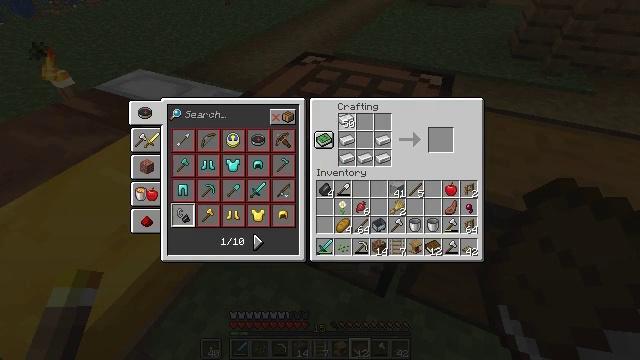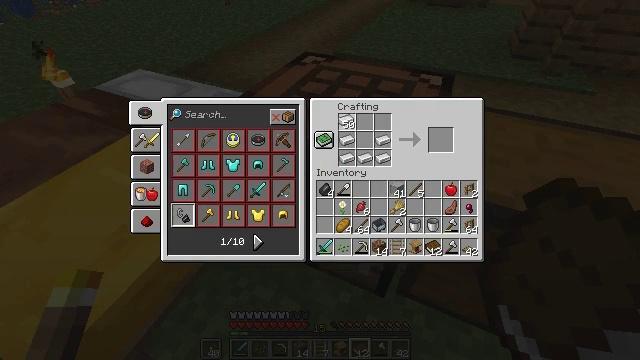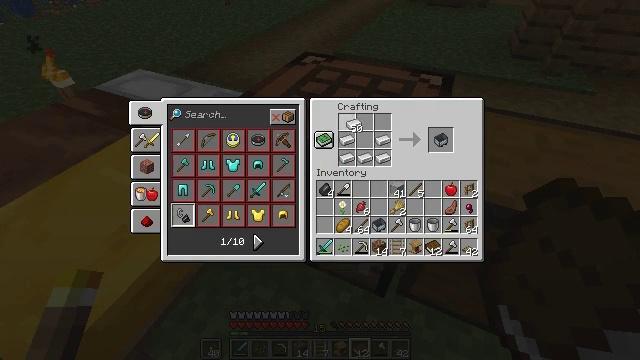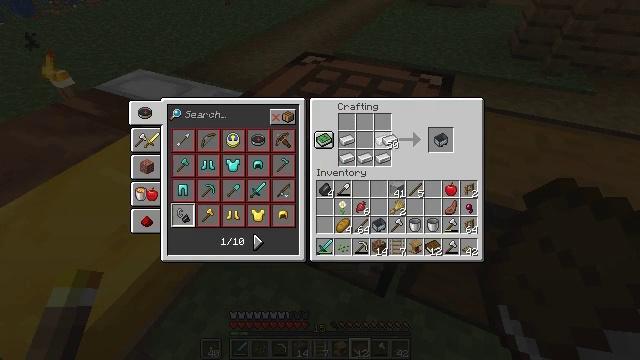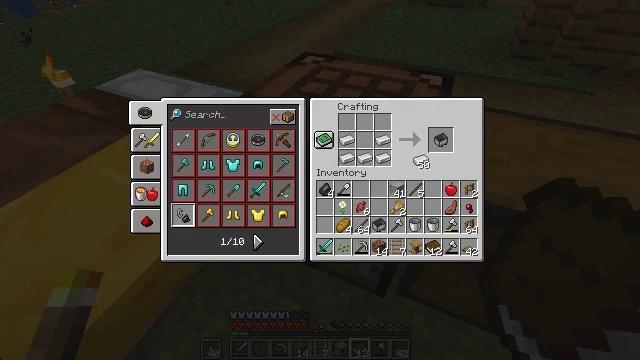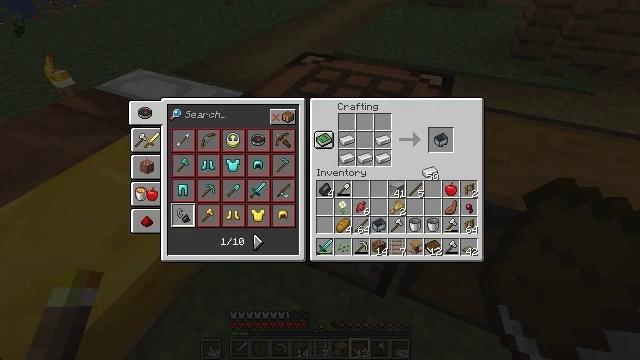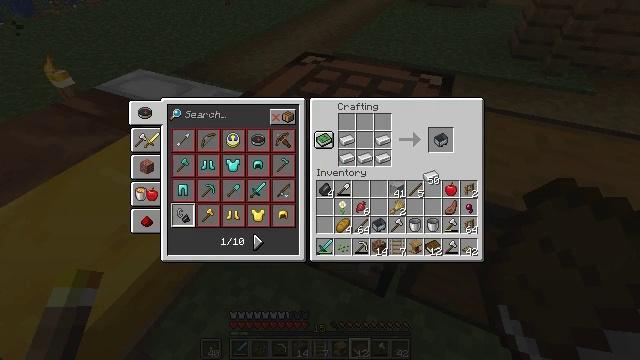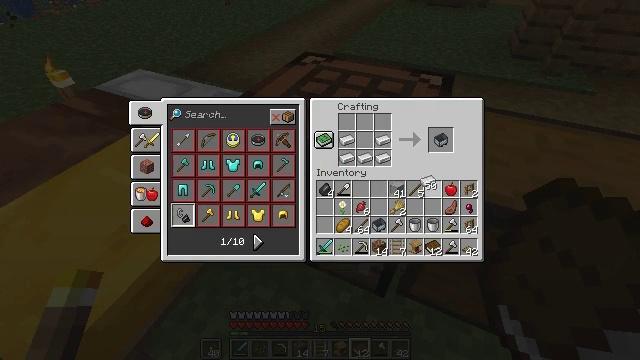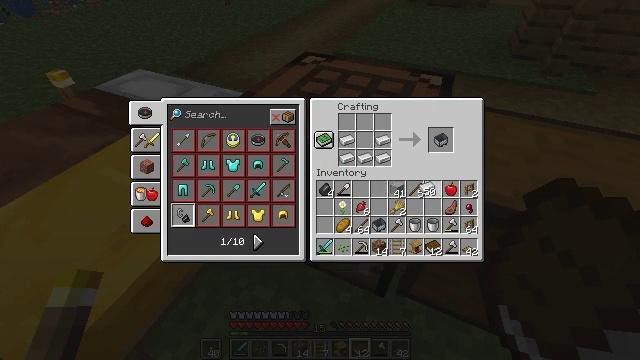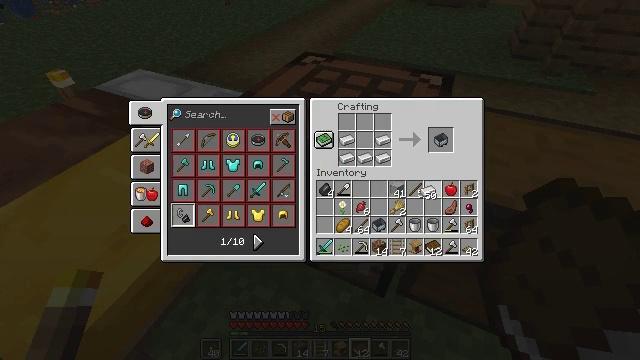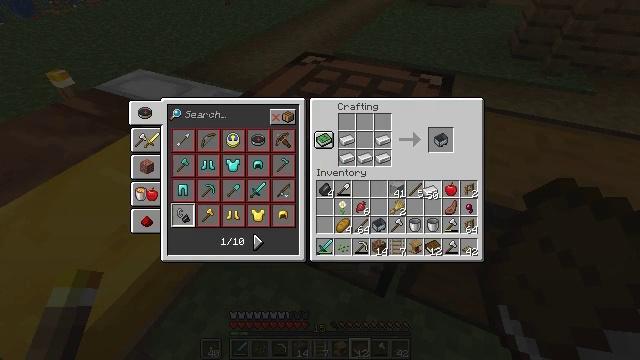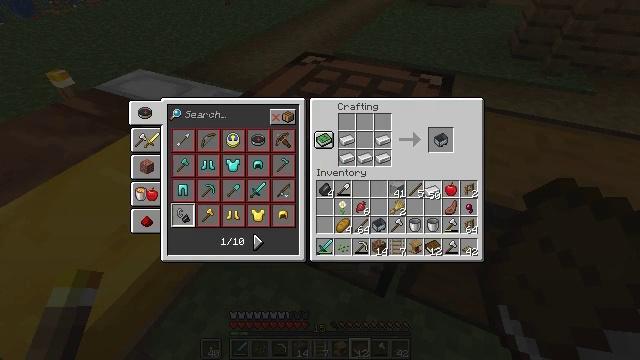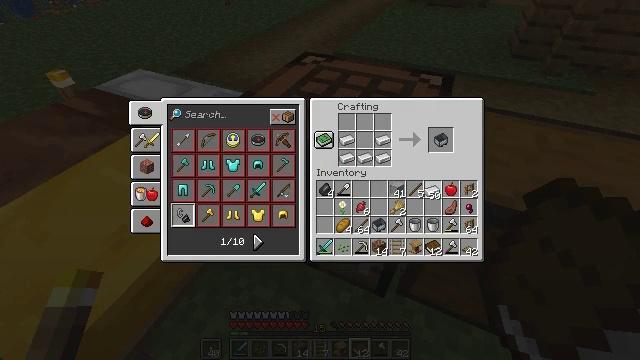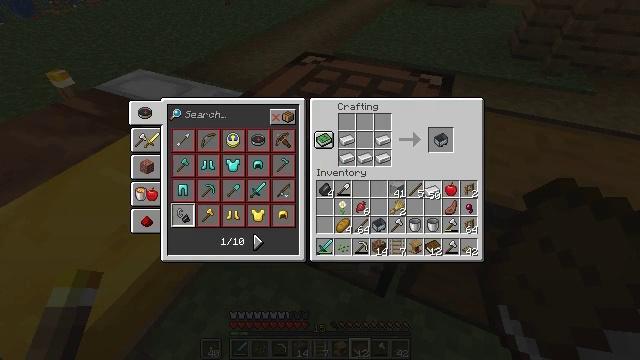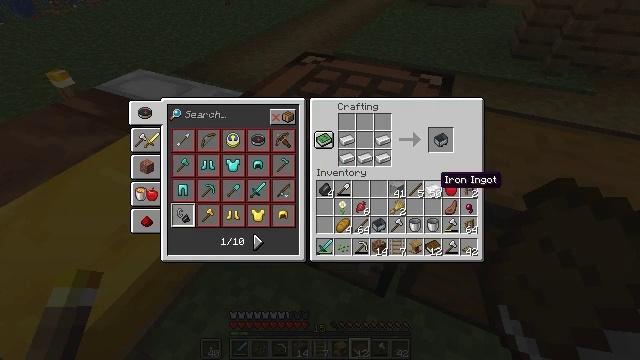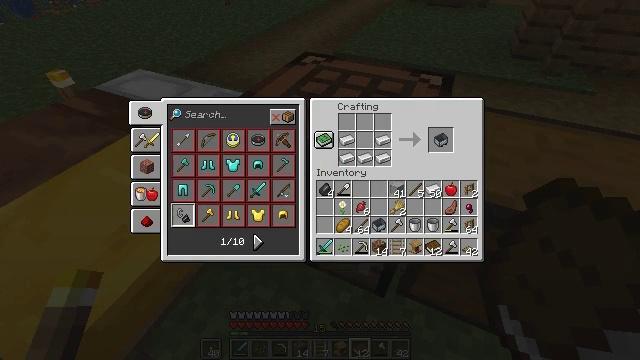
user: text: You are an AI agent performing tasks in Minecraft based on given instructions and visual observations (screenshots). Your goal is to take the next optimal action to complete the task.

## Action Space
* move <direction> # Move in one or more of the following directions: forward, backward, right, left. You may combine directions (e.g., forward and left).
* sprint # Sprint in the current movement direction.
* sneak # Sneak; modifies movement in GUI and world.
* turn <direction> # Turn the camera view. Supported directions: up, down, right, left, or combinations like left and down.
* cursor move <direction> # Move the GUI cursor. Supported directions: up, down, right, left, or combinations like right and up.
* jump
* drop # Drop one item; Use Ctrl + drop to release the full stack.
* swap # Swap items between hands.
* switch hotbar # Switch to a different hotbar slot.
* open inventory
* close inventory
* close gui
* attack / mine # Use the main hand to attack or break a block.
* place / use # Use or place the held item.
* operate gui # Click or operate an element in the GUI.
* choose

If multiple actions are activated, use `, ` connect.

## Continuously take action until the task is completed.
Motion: motion action
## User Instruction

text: Use iron ingots at the crafting table to make a minecart.
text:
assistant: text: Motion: no_op
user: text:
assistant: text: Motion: cursor move right
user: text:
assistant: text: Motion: cursor move right and down
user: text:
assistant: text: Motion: cursor move right and down
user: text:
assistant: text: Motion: cursor move right and down
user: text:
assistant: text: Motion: no_op
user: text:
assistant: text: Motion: no_op
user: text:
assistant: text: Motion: no_op
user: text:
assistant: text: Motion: no_op
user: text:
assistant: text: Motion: no_op
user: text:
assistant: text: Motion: operate gui
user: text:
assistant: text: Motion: operate gui
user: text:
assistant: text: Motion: operate gui
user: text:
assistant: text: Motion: no_op
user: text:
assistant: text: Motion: cursor move up
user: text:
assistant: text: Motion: cursor move up
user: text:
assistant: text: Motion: cursor move up
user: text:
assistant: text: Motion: sneak
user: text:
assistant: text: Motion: sneak
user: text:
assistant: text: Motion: sneak
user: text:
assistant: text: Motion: sneak
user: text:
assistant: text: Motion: sneak
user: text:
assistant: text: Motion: sneak, operate gui
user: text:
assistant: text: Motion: sneak, operate gui
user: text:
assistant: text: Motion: sneak
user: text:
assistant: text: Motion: sneak
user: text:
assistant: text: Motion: sneak
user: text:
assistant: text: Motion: sneak